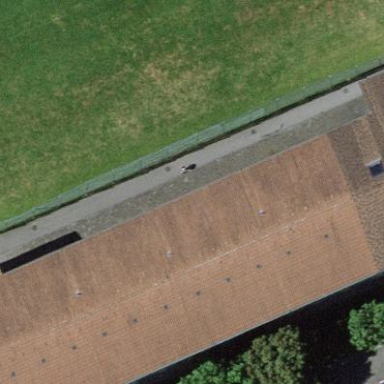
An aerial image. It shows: School building.